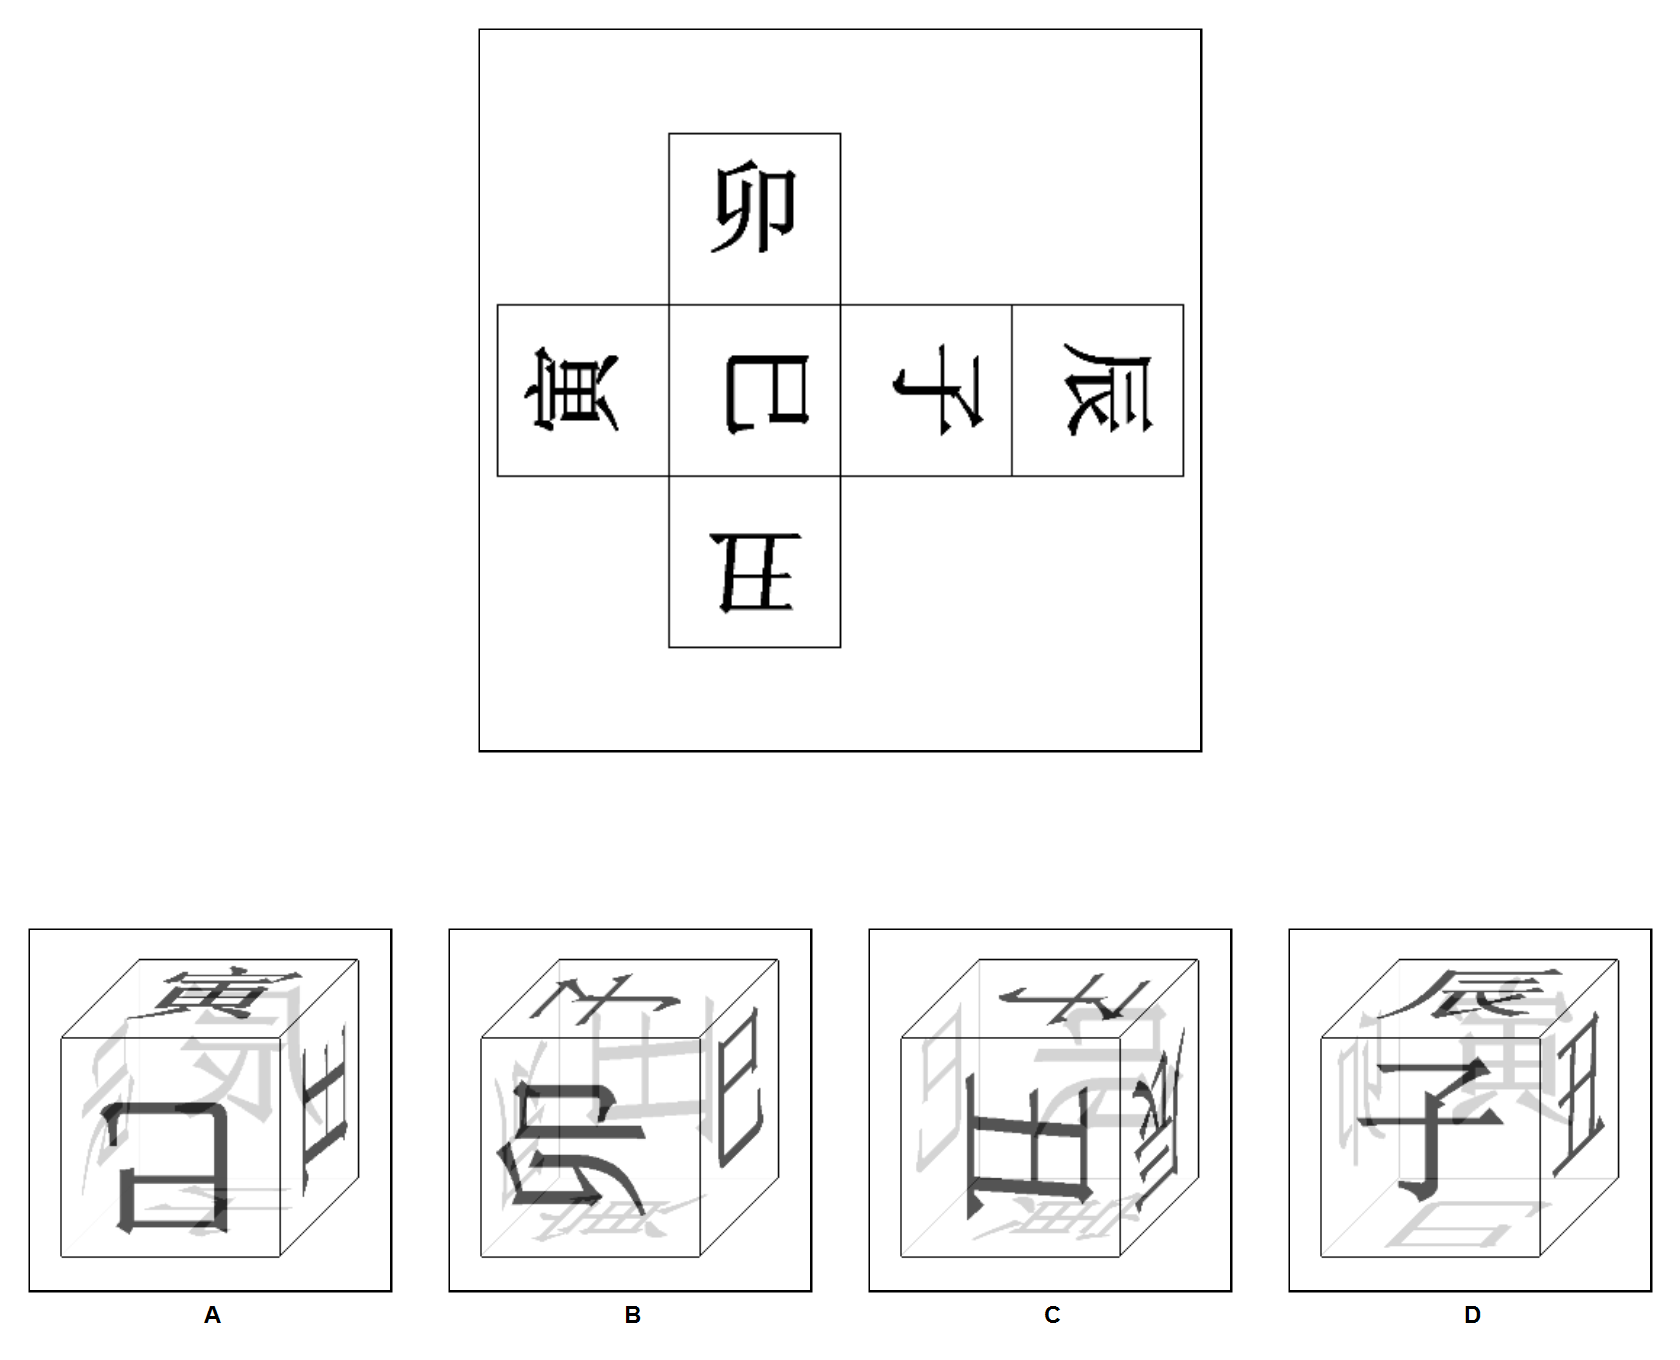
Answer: A